Field crop: tomato
Growth stage: 1
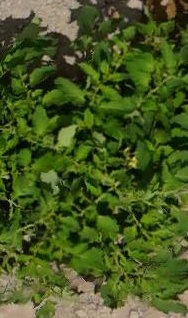
Species: tomato